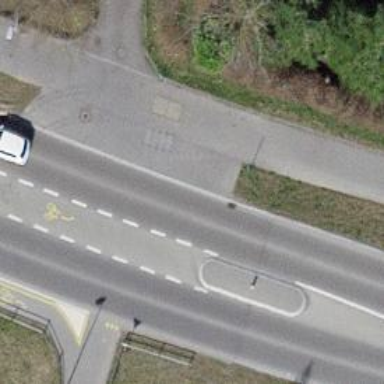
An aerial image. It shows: Cycleway.